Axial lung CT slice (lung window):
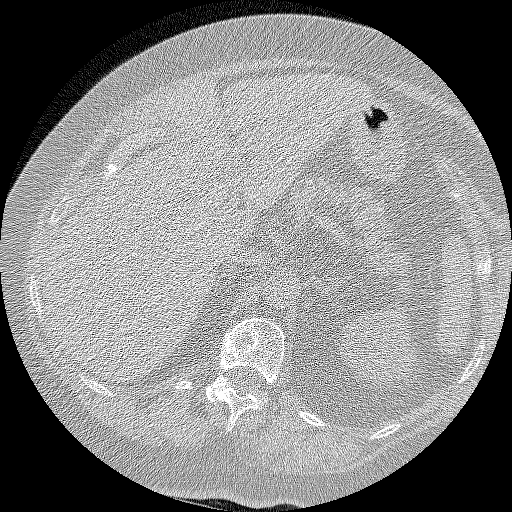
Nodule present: no